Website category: phone
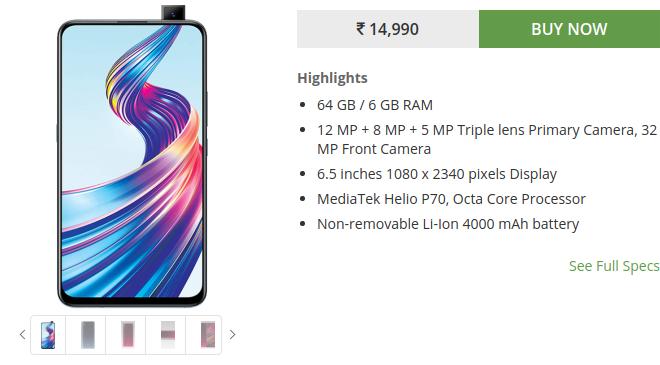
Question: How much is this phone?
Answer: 14,990

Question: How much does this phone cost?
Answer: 14,990

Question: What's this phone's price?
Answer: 14,990

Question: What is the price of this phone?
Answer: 14,990

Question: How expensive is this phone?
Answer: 14,990

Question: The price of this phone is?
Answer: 14,990

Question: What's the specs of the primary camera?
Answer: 12 MP + 8 MP + 5 MP Triple lens Primary Camera

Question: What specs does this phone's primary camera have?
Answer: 12 MP + 8 MP + 5 MP Triple lens Primary Camera

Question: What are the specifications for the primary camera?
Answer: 12 MP + 8 MP + 5 MP Triple lens Primary Camera

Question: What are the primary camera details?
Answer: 12 MP + 8 MP + 5 MP Triple lens Primary Camera

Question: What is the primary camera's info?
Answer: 12 MP + 8 MP + 5 MP Triple lens Primary Camera

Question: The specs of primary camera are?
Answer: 12 MP + 8 MP + 5 MP Triple lens Primary Camera

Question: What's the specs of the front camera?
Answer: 32 MP Front Camera

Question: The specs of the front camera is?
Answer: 32 MP Front Camera

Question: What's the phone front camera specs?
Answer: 32 MP Front Camera

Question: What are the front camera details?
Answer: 32 MP Front Camera

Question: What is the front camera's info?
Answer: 32 MP Front Camera

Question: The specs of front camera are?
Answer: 32 MP Front Camera

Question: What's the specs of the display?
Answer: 6.5 inches 1080 x 2340 pixels Display

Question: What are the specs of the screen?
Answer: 6.5 inches 1080 x 2340 pixels Display

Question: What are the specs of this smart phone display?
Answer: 6.5 inches 1080 x 2340 pixels Display

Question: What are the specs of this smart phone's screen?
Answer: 6.5 inches 1080 x 2340 pixels Display

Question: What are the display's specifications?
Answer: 6.5 inches 1080 x 2340 pixels Display

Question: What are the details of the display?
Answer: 6.5 inches 1080 x 2340 pixels Display

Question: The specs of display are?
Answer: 6.5 inches 1080 x 2340 pixels Display

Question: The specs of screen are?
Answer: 6.5 inches 1080 x 2340 pixels Display

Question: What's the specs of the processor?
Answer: MediaTek Helio P70, Octa Core Processor

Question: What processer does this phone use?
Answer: MediaTek Helio P70, Octa Core Processor

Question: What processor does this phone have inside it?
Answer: MediaTek Helio P70, Octa Core Processor

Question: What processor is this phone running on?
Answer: MediaTek Helio P70, Octa Core Processor

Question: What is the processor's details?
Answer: MediaTek Helio P70, Octa Core Processor

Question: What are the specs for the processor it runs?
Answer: MediaTek Helio P70, Octa Core Processor

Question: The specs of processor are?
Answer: MediaTek Helio P70, Octa Core Processor

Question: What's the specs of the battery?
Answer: Non-removable Li-Ion 4000 mAh battery

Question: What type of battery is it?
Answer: Non-removable Li-Ion 4000 mAh battery

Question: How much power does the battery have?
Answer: Non-removable Li-Ion 4000 mAh battery

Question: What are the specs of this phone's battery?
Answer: Non-removable Li-Ion 4000 mAh battery

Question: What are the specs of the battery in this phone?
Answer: Non-removable Li-Ion 4000 mAh battery

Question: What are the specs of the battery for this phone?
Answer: Non-removable Li-Ion 4000 mAh battery

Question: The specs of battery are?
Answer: Non-removable Li-Ion 4000 mAh battery